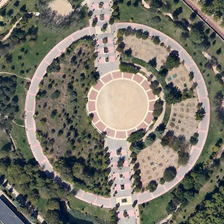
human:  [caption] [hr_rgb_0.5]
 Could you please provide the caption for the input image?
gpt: half of the round square is forest while the other is bare gardens .

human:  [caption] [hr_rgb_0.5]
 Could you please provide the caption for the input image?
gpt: the half of the round square is covered by plants and the other half is covered by bricks .

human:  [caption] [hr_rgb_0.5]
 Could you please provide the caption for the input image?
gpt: half of the round square is forest and another half is bare parterres .

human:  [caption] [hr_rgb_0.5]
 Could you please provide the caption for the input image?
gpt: trees are planted sparsely on the meadows of this round square .

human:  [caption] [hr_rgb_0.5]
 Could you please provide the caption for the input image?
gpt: a circle square is surrounded by many green trees .